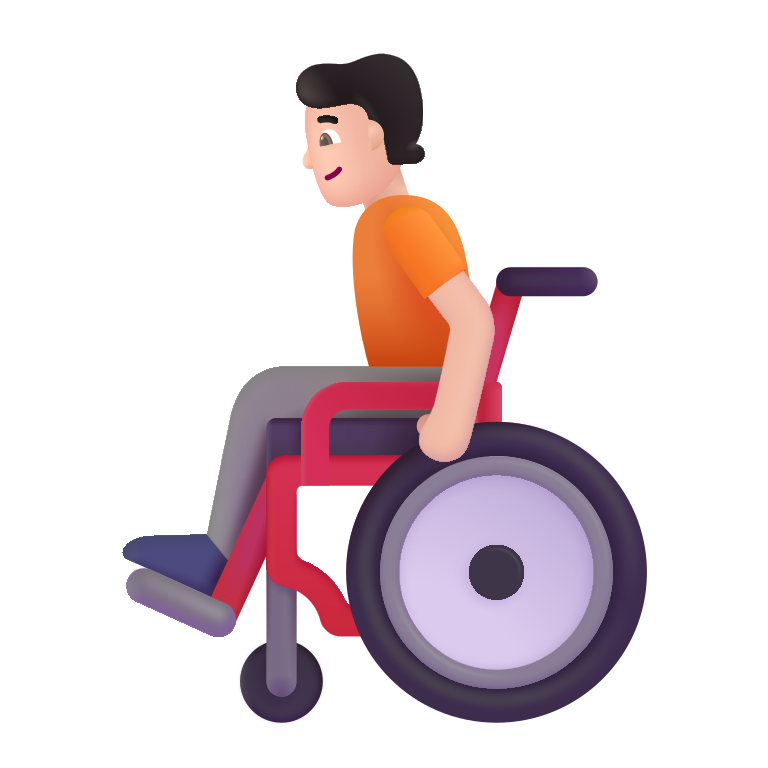
person in manual wheelchair color light